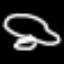
Label: frog